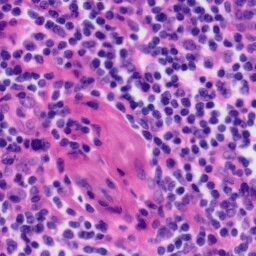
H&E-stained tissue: Tonsil